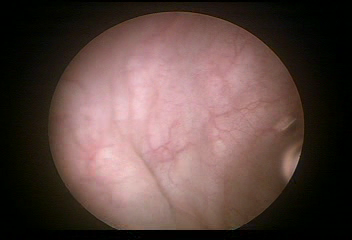
Modality: WLC
Class: Normal mucosa
Bladder cancer association: No